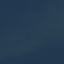
Land use / land cover: SeaLake